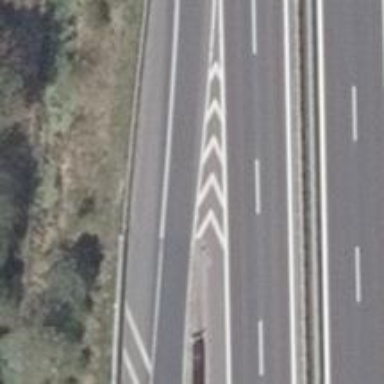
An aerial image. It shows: Asphalt trunk_link highway with motorroad access.